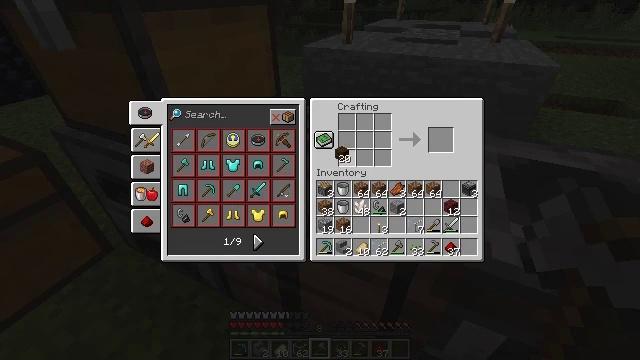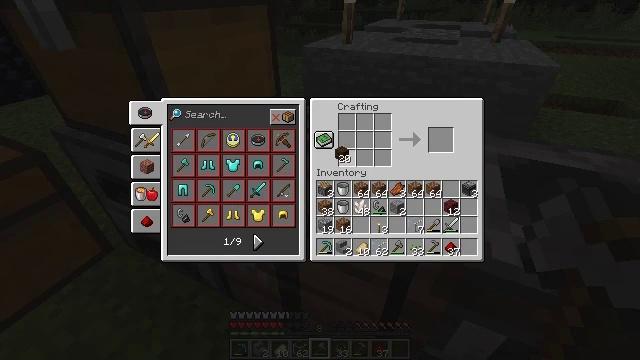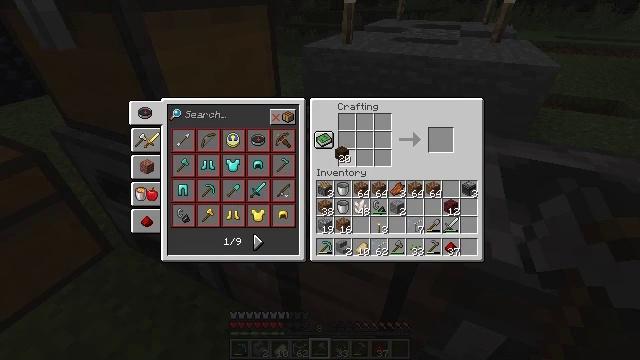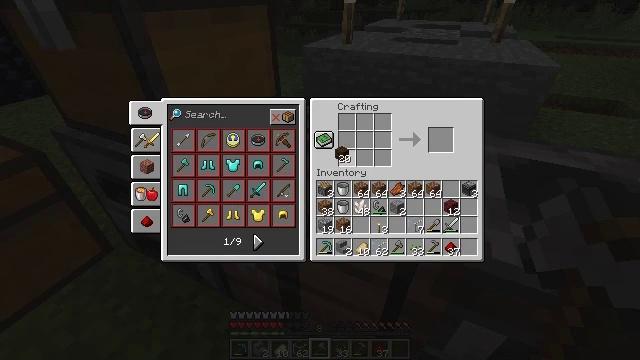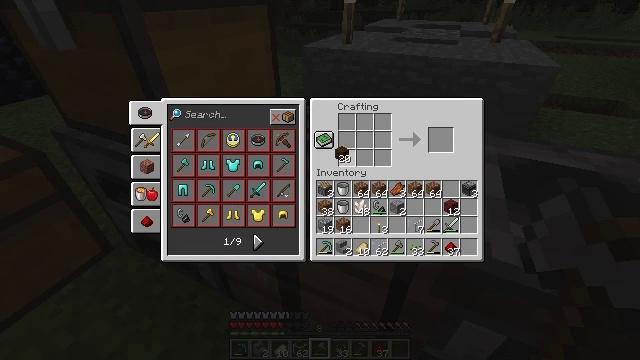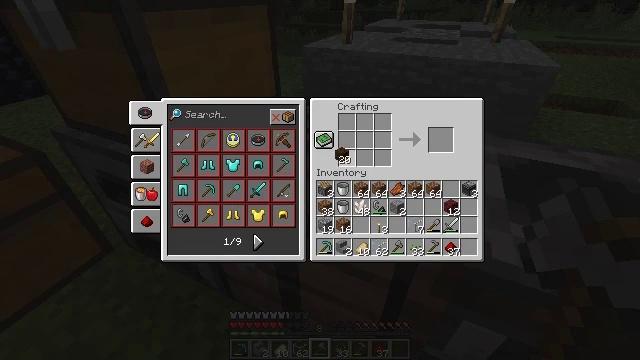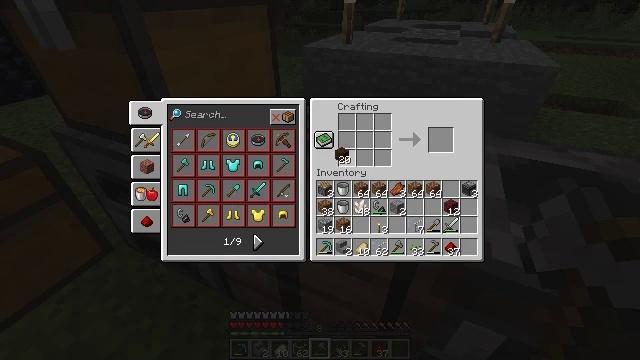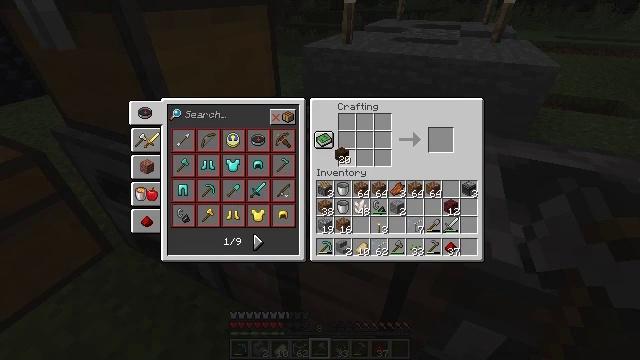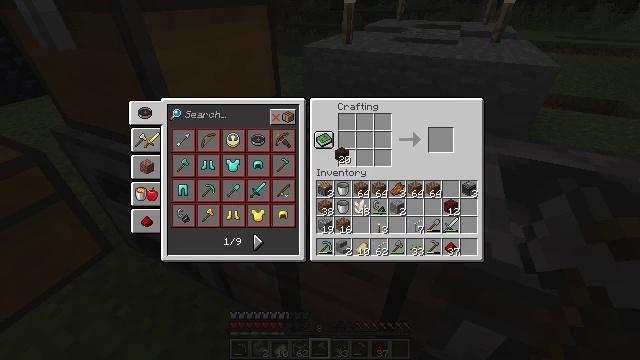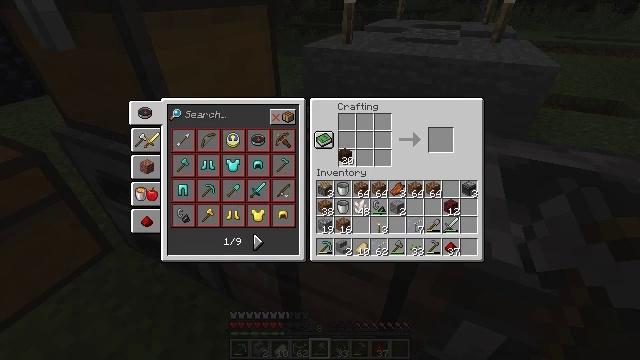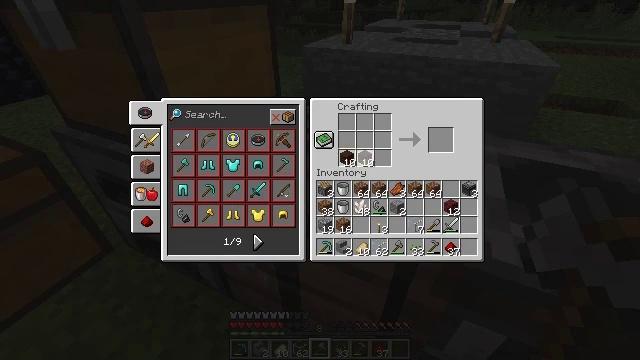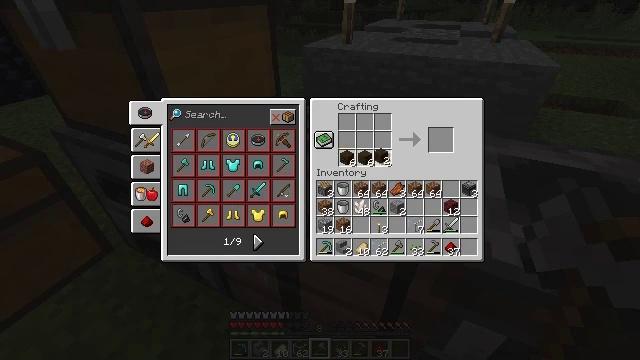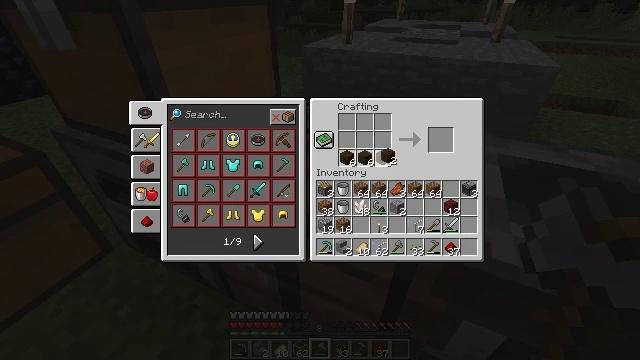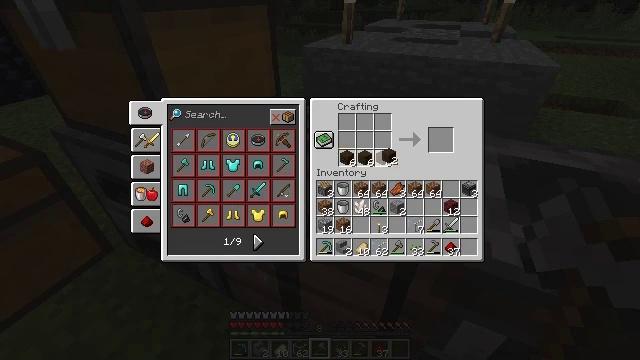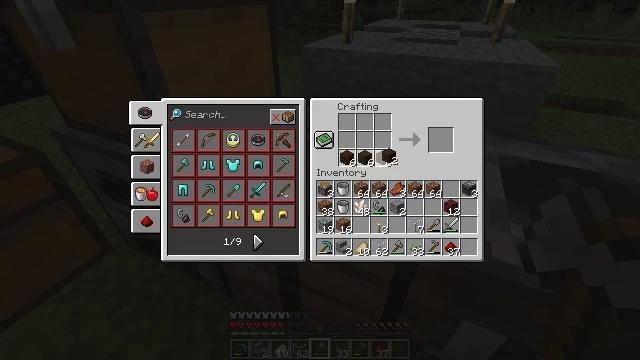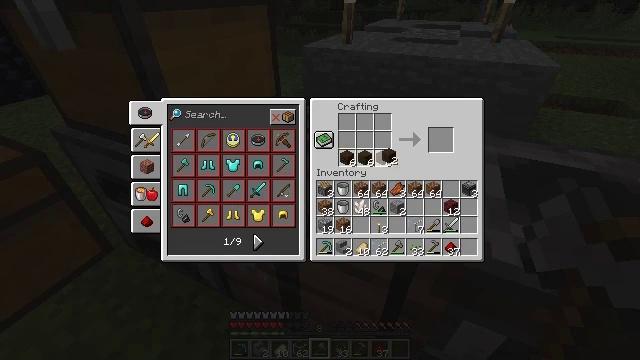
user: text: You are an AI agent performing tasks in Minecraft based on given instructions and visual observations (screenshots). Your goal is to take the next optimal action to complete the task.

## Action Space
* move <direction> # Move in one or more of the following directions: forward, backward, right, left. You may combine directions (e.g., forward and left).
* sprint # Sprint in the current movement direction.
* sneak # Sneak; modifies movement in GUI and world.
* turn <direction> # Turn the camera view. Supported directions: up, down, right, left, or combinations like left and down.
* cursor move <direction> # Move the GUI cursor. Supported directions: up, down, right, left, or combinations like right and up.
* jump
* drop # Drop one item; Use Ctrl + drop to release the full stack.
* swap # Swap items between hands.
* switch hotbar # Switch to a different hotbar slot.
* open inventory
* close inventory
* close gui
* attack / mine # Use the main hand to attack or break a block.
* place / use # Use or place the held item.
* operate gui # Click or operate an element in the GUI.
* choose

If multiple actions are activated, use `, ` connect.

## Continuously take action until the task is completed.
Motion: motion action
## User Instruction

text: Make a dark oak trapdoor on the crafting table.
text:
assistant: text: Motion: no_op
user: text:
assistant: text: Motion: no_op
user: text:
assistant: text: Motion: no_op
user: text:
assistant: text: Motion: no_op
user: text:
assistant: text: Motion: sneak
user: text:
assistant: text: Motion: sneak
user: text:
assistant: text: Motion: sneak, attack / mine
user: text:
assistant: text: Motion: sneak, attack / mine
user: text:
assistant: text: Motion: sneak, attack / mine
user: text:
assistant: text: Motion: sneak, turn right, attack / mine
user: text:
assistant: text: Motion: sneak, turn right, attack / mine
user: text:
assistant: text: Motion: sneak, turn right, attack / mine
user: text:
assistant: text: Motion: sneak, attack / mine
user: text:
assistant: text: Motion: sneak, attack / mine
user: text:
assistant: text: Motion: sneak, attack / mine
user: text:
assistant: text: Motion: sneak, attack / mine
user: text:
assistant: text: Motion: sneak, turn left
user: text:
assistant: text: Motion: sneak, turn left
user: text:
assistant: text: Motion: sneak, turn left
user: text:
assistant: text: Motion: sneak
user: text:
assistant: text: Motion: sneak
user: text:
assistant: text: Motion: sneak
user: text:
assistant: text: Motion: sneak
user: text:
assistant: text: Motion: sneak
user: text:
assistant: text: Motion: sneak
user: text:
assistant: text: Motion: sneak
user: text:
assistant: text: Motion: sneak
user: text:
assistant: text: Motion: sneak
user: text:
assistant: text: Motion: sneak, attack / mine
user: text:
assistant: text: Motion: sneak, attack / mine